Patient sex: F
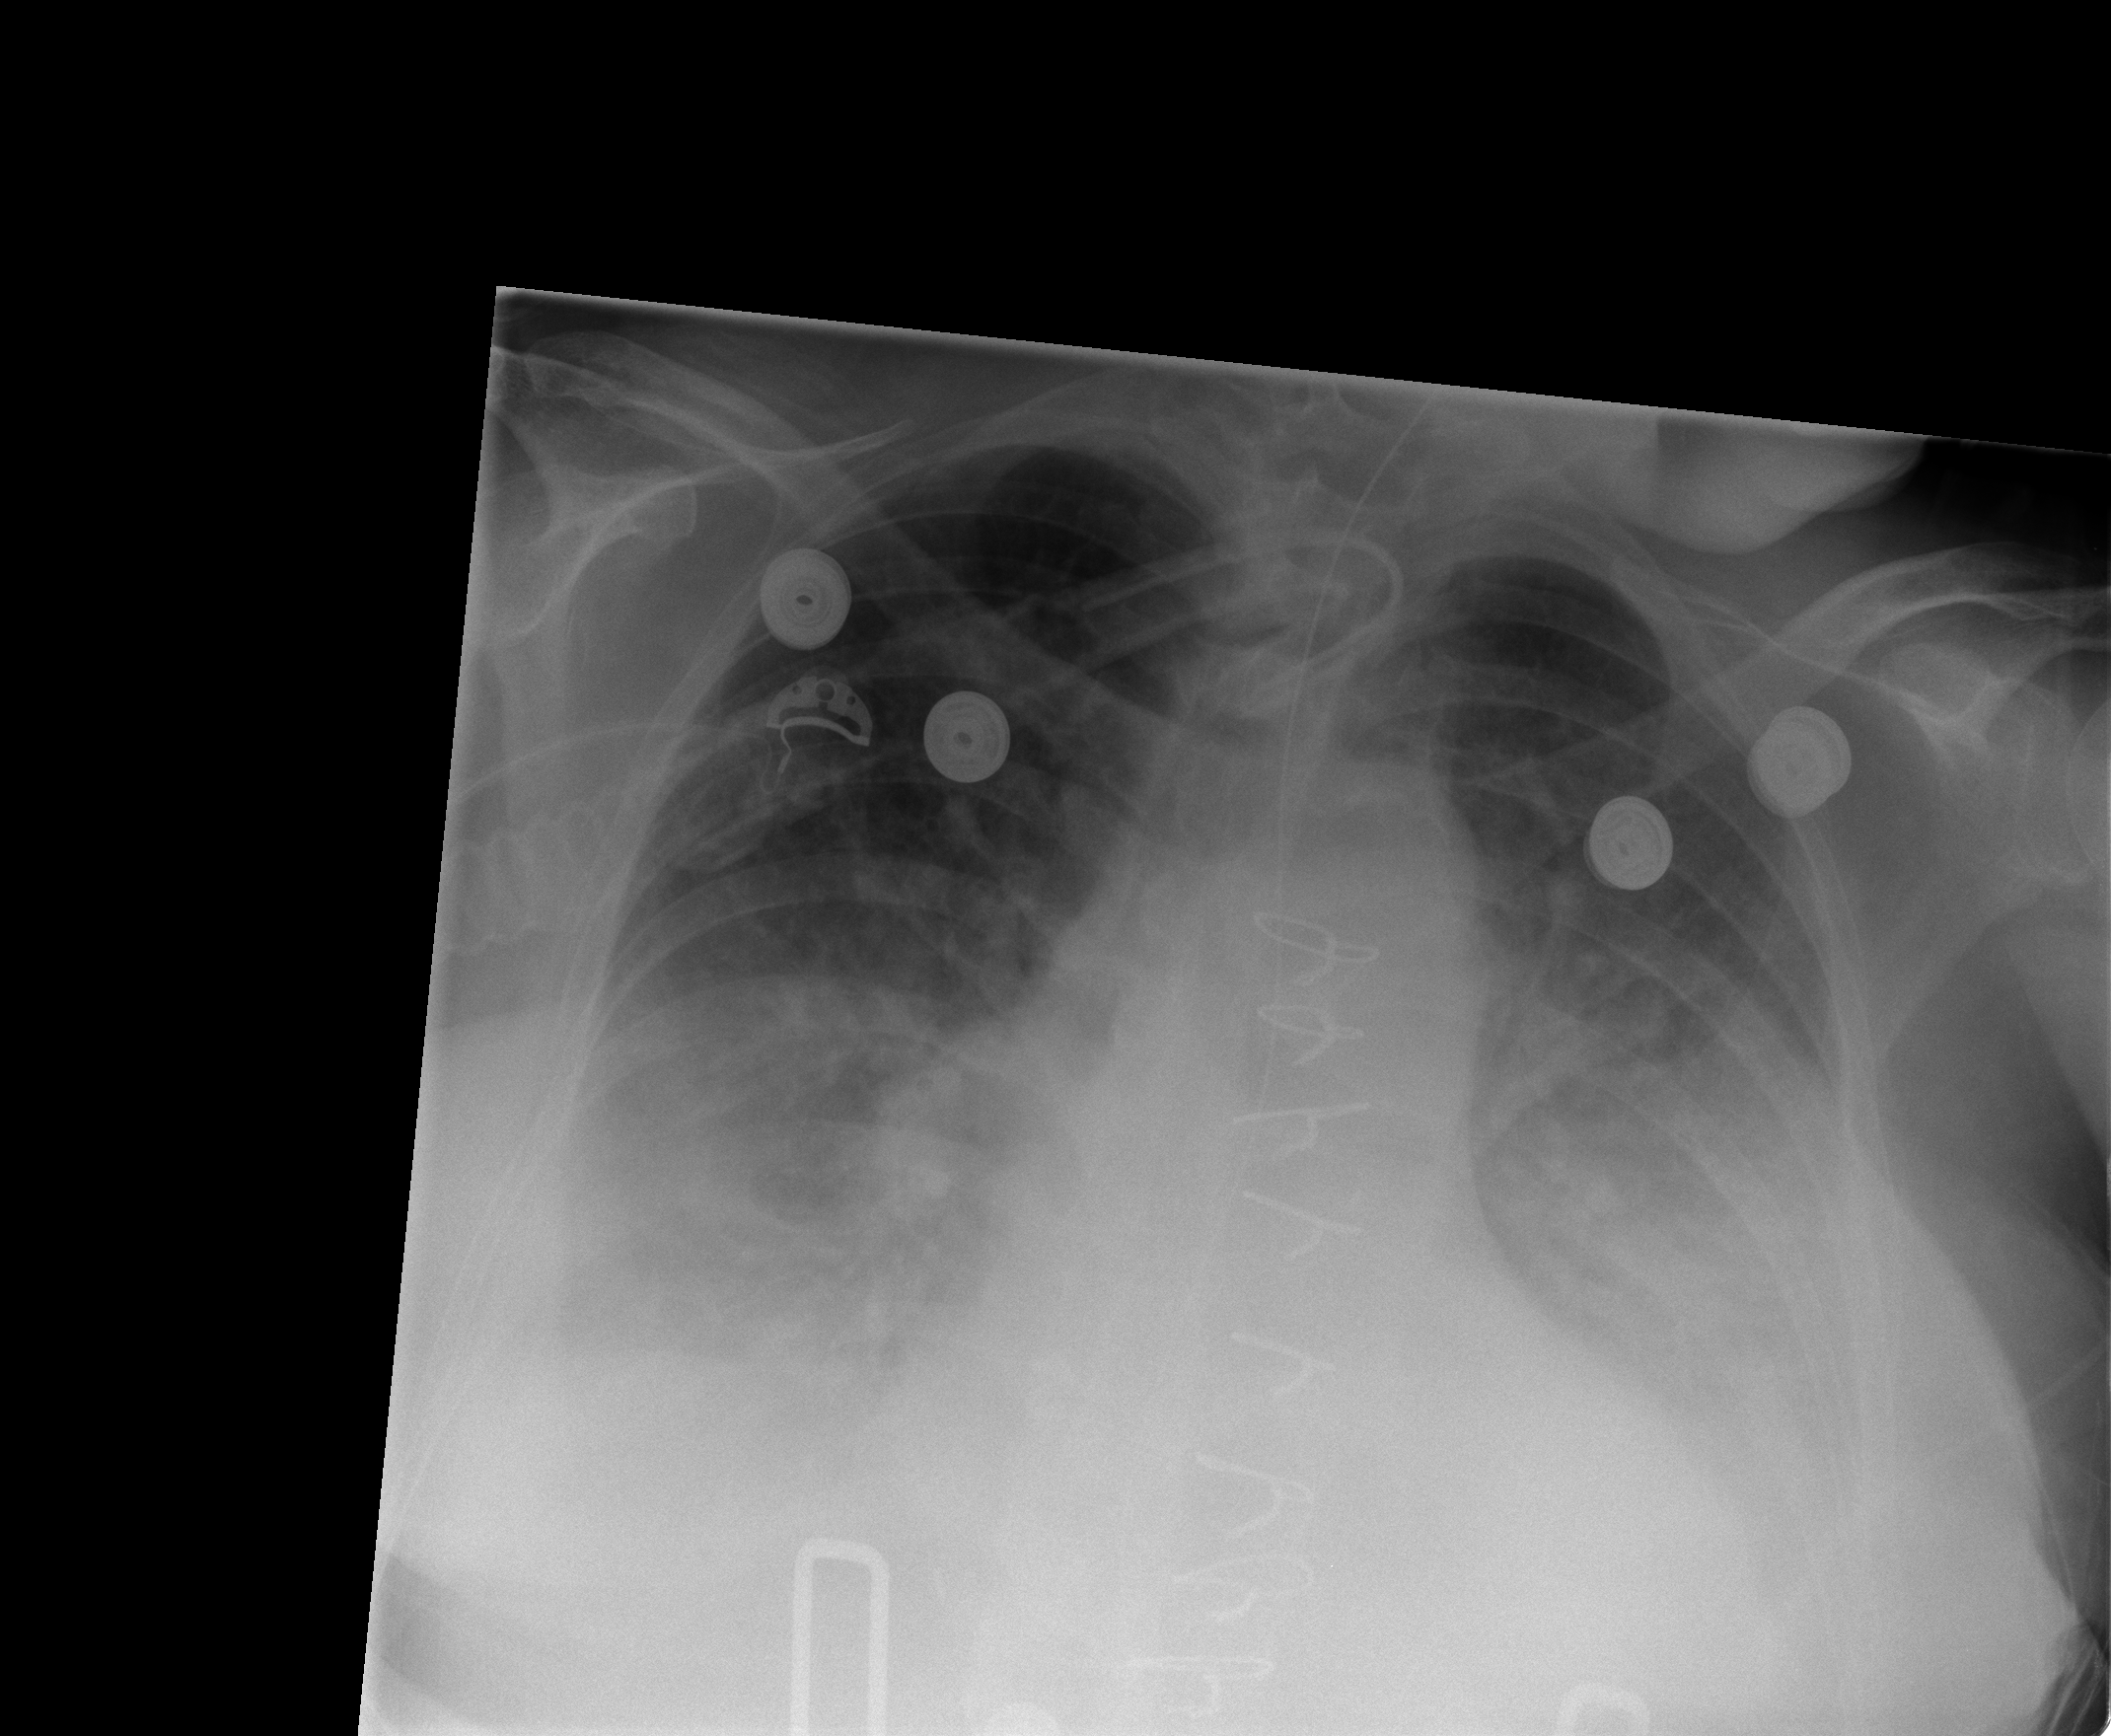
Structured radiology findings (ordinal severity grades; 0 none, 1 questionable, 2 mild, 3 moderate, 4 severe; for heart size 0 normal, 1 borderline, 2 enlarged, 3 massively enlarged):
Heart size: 1
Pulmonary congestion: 0
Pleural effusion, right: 2
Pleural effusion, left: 2
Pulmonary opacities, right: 0
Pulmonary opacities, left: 0
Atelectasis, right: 2
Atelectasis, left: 2